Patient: sex M, age 77
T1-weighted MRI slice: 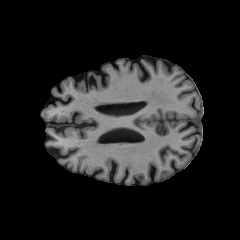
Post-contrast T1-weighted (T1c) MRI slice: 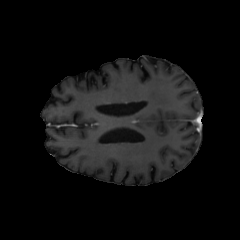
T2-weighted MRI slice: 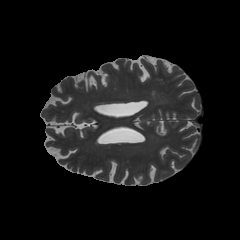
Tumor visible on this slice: no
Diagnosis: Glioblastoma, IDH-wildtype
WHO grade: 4